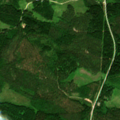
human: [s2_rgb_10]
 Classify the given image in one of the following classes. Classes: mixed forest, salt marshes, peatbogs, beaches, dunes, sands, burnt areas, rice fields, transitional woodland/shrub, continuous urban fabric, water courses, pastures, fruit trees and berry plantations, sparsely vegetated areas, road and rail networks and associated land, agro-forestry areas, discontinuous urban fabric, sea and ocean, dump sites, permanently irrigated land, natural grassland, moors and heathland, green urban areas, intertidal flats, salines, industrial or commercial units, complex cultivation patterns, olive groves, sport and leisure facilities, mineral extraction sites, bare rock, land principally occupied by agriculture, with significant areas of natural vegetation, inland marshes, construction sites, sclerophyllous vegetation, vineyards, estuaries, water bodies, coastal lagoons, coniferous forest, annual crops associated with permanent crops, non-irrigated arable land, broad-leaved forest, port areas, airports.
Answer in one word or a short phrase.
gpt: coniferous forest, mixed forest